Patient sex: M
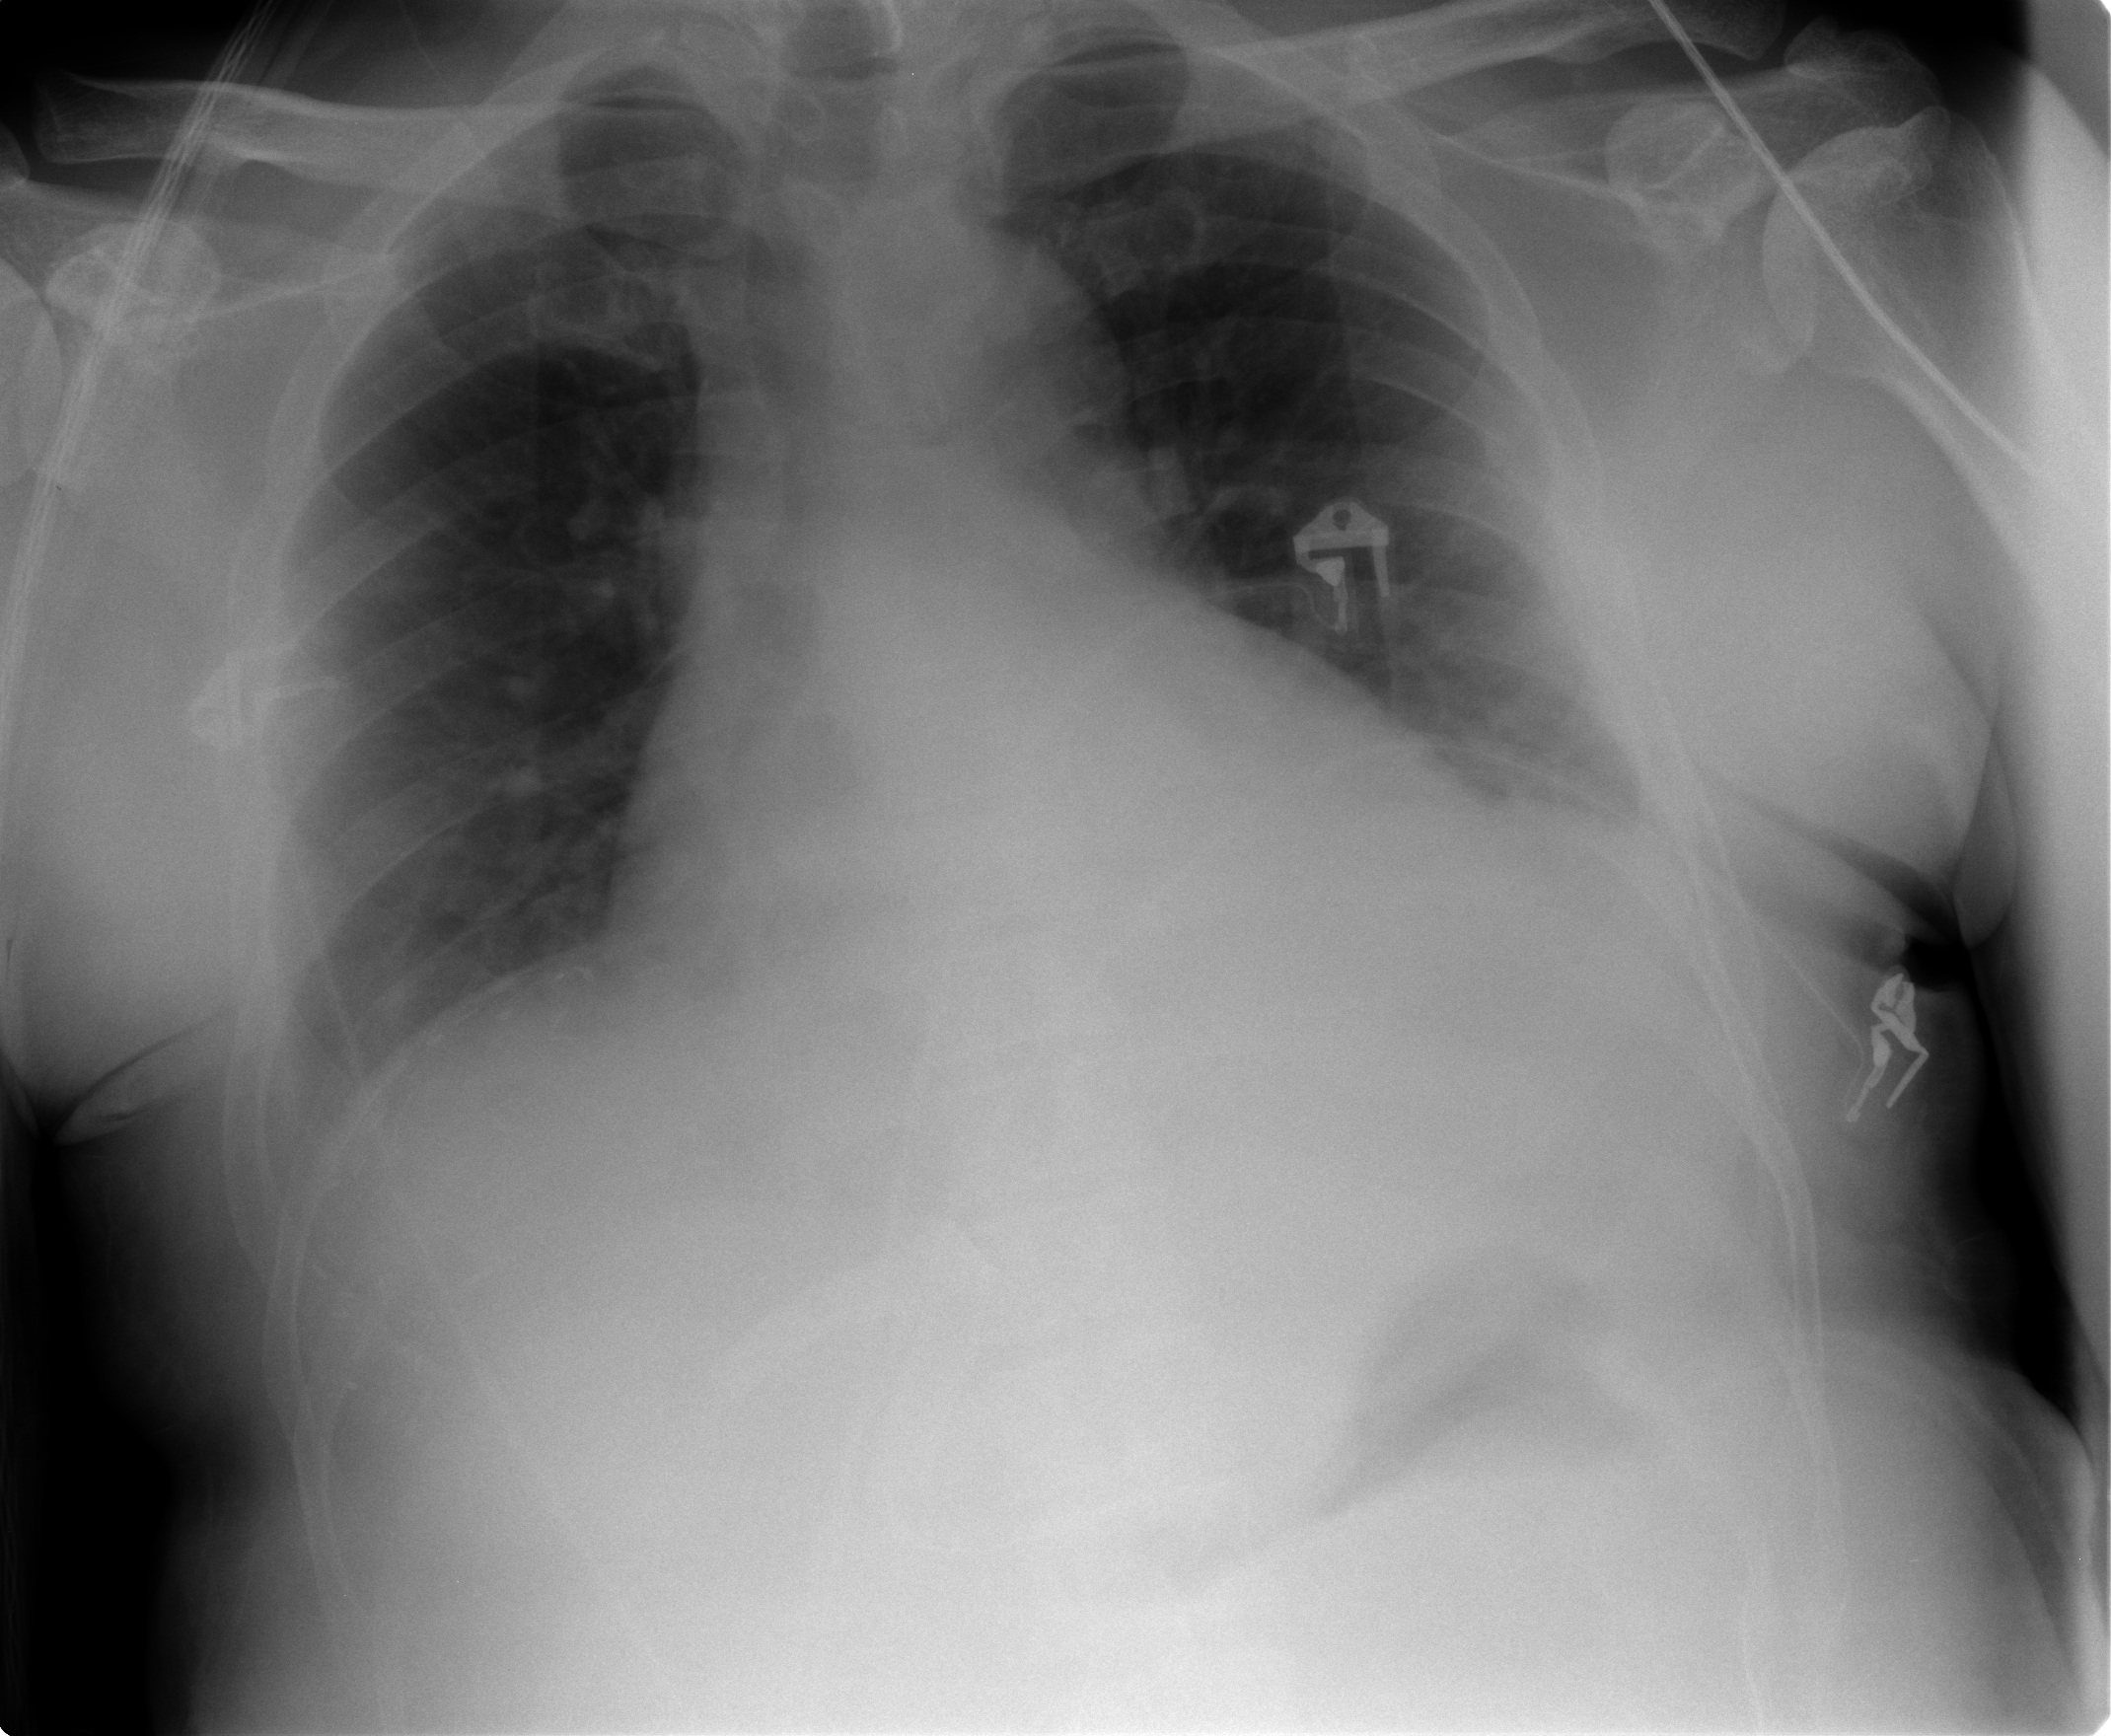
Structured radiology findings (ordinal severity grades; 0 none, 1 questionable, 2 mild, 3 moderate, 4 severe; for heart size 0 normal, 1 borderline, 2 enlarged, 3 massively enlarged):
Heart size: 2
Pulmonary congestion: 2
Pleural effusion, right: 2
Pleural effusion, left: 2
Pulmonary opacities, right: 1
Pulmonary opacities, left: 1
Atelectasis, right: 2
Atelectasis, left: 2